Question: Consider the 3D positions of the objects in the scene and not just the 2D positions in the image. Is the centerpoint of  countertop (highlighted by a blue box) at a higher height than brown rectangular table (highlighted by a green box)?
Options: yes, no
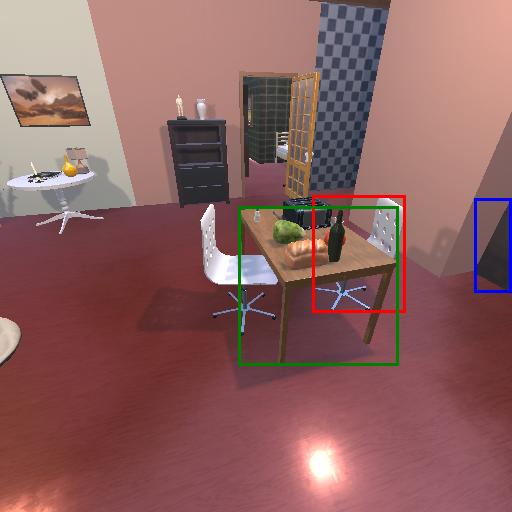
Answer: yes